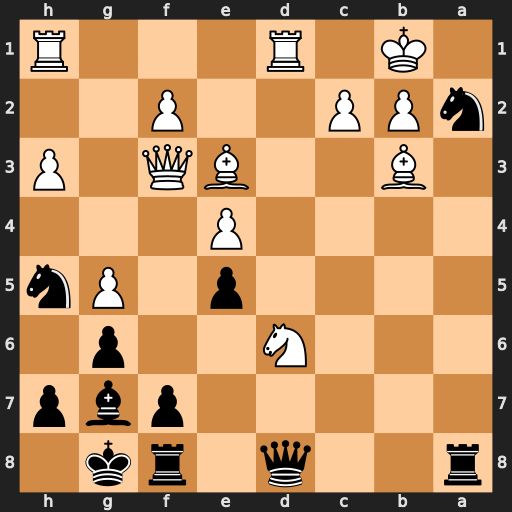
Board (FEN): r2q1rk1/5pbp/3N2p1/4p1Pn/4P3/1B2BQ1P/nPP2P2/1K1R3R
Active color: b
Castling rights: -
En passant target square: -
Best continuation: Nc3+ bxc3 Qa5